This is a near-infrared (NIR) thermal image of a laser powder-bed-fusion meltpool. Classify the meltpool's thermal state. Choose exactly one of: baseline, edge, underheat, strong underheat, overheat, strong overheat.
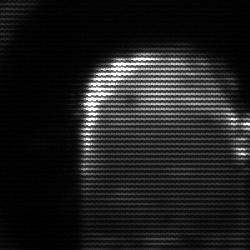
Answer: baseline